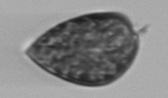
Label: Prorocentrum_micans